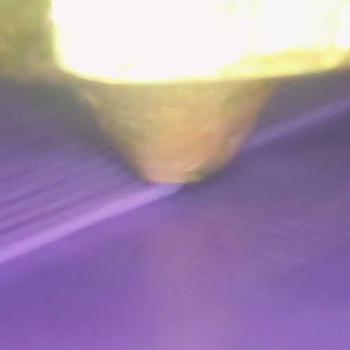
Flow rate: 48%